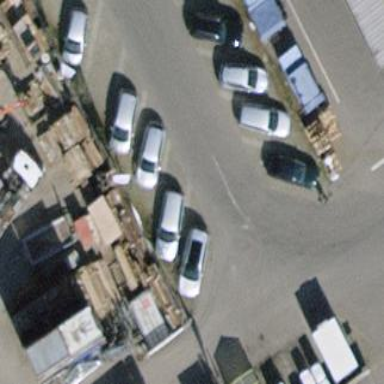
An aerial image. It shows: Parking area with asphalt surface.